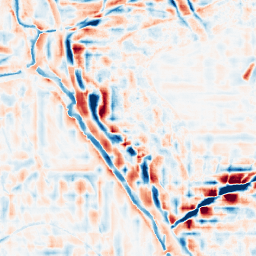
Category: wavelet
Decomposition family: wavelet_reverse_biorthogonal
Decomposition parameters: wavelet: rbio2.4
level: 4
Upsampling method: cubic_catmull_rom
Upsampling parameters: scale: 2
Upsampling scale: 2